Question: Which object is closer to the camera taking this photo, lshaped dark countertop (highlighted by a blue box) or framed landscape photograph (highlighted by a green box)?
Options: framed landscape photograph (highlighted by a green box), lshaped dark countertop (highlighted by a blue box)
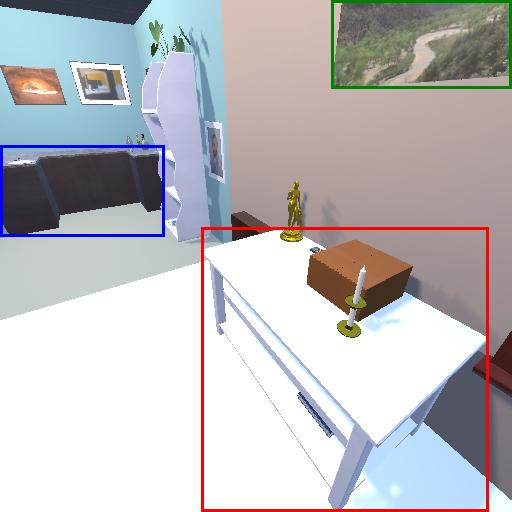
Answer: framed landscape photograph (highlighted by a green box)